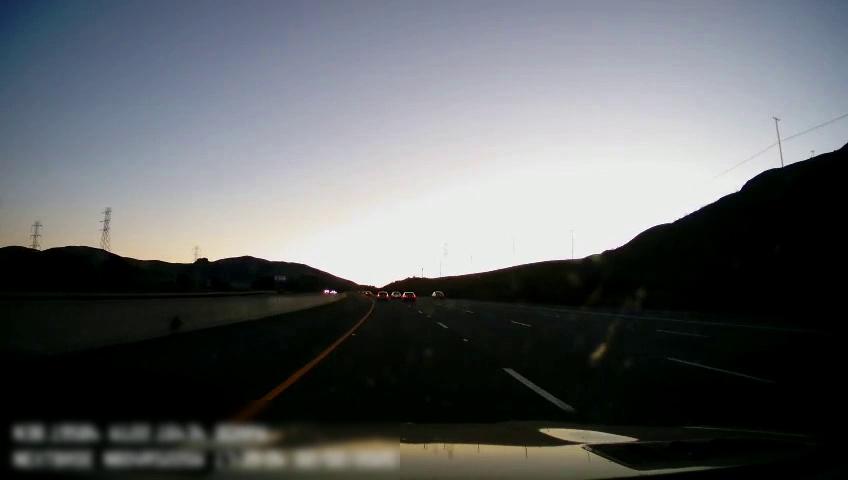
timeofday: Day
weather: Sunny
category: Drivable Space
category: Vehicles | Car
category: Vehicles | Car
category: Vehicles | Car
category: Vehicles | Car
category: Lanes | Alternate Lane
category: Lanes | Current Lane
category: Lanes | Current Lane
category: Lanes | Alternate Lane
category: Lanes | Alternate Lane